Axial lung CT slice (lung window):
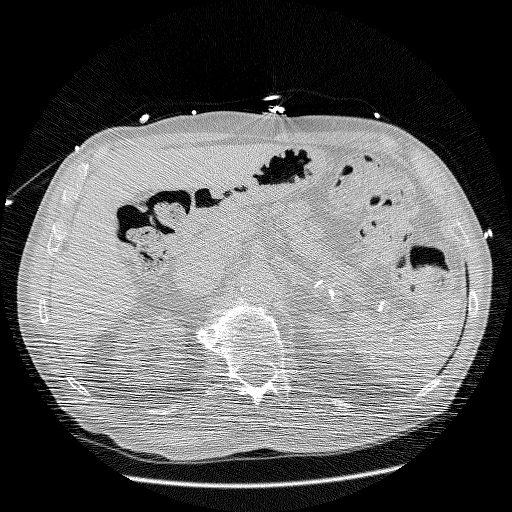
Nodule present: no